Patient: sex F, age 57
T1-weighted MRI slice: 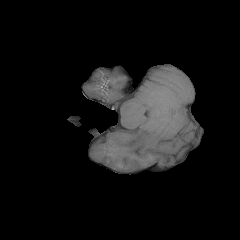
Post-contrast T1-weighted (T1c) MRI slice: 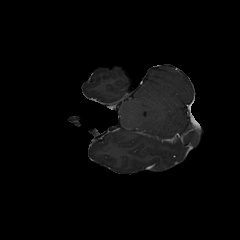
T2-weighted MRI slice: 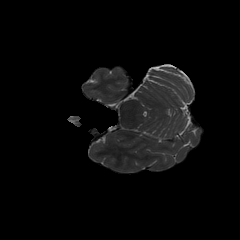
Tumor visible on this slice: no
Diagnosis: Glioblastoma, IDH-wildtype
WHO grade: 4